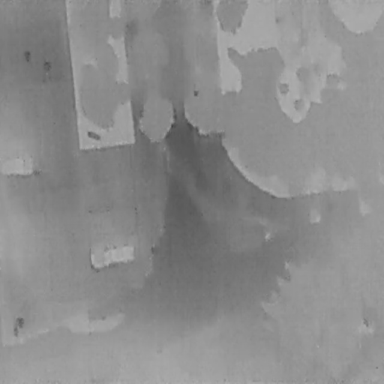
There are two Cars in the infrared image.